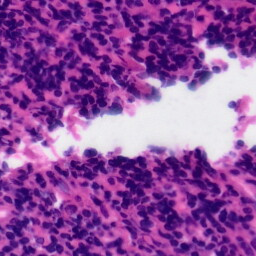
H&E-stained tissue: Tonsil